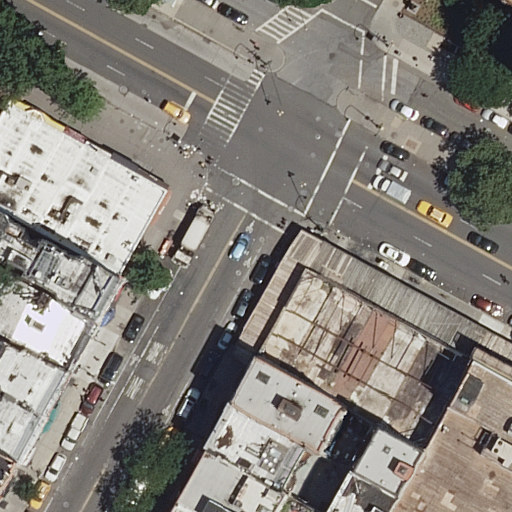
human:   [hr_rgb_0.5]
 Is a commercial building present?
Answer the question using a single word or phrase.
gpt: no

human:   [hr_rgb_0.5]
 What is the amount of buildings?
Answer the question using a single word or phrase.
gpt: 14

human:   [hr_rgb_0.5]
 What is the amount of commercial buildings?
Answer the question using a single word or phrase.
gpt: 0

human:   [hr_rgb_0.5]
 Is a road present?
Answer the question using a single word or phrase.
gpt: yes

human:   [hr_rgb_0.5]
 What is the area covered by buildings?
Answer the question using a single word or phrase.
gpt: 5383m2

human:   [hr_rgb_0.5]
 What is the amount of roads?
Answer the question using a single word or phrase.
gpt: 15

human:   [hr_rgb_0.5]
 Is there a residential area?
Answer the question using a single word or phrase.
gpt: yes

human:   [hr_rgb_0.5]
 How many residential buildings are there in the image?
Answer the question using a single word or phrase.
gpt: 14

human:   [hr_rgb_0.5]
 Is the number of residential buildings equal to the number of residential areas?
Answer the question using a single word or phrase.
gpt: no

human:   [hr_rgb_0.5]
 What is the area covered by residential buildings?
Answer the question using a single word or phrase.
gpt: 5383m2

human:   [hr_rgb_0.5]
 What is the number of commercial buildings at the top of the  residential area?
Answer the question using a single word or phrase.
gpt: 0

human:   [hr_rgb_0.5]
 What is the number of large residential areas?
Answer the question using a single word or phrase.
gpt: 1

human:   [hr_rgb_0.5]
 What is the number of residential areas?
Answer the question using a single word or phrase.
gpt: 1

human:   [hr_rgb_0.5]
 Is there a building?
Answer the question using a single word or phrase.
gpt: yes

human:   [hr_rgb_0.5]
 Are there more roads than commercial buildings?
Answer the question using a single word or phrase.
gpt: yes

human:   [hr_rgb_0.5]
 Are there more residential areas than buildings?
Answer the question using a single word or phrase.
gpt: no

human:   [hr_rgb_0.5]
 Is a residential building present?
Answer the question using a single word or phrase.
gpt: yes

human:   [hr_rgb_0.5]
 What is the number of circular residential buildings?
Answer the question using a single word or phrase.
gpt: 0

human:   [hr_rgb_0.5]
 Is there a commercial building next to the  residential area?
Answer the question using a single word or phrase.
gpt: no

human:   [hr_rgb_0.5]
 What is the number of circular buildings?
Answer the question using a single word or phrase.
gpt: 0

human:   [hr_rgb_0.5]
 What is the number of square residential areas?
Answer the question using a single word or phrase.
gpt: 0

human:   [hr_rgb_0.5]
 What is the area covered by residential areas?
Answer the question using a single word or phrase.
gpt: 10614m2

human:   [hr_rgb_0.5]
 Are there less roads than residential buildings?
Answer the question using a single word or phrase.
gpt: no

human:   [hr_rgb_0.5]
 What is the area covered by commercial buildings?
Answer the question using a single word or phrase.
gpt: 0m2

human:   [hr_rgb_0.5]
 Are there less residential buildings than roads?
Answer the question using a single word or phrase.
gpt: yes

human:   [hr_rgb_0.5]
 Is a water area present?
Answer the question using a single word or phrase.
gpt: no

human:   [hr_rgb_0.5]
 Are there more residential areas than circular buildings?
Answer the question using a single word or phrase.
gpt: yes

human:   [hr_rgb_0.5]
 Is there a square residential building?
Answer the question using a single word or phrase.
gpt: no

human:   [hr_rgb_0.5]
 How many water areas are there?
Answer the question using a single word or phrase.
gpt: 0

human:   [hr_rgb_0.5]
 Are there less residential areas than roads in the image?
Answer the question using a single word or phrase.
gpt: yes

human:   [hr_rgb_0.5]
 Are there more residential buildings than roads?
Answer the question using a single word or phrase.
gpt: no

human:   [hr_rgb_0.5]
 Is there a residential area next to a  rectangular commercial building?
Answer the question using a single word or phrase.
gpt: no

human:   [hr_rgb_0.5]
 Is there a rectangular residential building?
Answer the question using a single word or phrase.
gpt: yes

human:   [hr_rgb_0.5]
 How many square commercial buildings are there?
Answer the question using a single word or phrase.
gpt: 0

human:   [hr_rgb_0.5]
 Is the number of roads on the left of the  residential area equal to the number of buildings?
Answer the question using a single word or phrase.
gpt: no

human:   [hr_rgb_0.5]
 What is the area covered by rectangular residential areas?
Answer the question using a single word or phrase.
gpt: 10614m2

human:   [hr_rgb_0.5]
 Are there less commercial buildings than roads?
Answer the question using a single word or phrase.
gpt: yes

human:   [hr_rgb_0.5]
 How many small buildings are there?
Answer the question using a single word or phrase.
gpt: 6

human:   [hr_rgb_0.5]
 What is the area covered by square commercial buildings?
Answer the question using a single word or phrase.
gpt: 0m2

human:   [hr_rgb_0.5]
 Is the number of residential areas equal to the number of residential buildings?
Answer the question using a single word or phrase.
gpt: no

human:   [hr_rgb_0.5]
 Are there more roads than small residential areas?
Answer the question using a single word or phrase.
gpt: yes

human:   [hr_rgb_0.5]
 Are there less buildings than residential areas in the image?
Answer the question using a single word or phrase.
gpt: no

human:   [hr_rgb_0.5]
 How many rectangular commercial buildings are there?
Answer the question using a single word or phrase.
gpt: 0

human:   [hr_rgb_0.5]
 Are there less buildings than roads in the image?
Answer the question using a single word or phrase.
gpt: yes

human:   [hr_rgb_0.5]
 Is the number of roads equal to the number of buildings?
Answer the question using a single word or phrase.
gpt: no

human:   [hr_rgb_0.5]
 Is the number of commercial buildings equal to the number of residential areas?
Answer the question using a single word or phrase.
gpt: no

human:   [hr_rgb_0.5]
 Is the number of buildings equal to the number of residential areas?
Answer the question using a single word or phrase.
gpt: no

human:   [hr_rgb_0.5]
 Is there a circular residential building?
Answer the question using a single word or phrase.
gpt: no

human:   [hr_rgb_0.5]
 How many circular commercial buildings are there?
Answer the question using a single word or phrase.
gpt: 0

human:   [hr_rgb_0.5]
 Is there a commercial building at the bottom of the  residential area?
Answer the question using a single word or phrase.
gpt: no

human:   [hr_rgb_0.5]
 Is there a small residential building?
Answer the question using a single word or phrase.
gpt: yes

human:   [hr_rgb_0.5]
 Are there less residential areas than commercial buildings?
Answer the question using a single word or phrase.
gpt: no

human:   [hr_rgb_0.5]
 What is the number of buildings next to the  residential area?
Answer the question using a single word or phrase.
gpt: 14

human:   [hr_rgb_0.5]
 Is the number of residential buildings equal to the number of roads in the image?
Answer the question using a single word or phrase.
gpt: no

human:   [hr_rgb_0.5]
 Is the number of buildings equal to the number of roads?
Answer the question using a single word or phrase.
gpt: no

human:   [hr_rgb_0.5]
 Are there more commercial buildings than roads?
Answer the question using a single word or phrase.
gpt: no

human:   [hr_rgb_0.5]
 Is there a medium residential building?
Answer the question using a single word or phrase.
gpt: yes

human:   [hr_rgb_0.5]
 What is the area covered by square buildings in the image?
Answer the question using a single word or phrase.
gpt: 0m2

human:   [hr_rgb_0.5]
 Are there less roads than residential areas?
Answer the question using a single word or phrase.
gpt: no

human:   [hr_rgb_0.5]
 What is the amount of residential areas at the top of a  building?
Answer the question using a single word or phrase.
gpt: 1

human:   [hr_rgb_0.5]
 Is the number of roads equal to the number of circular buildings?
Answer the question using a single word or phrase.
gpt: no

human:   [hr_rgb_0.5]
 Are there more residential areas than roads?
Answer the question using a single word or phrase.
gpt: no

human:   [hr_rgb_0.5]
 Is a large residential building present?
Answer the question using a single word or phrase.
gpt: yes

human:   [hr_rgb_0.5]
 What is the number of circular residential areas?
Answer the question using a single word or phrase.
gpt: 0